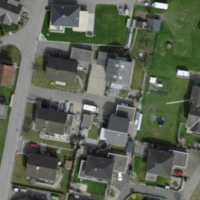
EUNIS habitat code: 54
Species observed at this site:
Oxalis corniculata